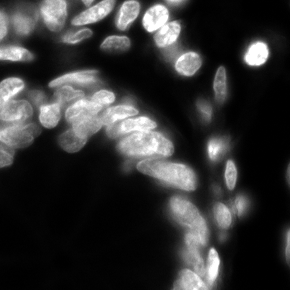
Tissue sample: colon
Magnification: 10.0x
Cell type: Stem and progenitor cells
Senescence state: normal